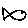
Label: fish